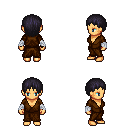
a pixel art fantasy rpg character, female body template, human, tanned skin, brown robe, metal pants, raven plain hairstyle, white cloth bandages, four views (front, back, left, right), 2x2 character sprite sheet, small pixel art, hard edges, no anti-aliasing